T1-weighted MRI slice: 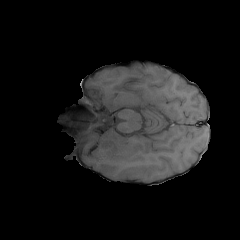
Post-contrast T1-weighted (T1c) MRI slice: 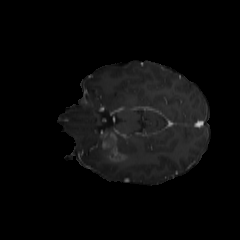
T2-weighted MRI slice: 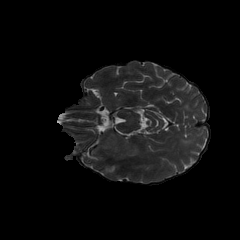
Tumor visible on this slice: yes